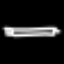
Label: pencil